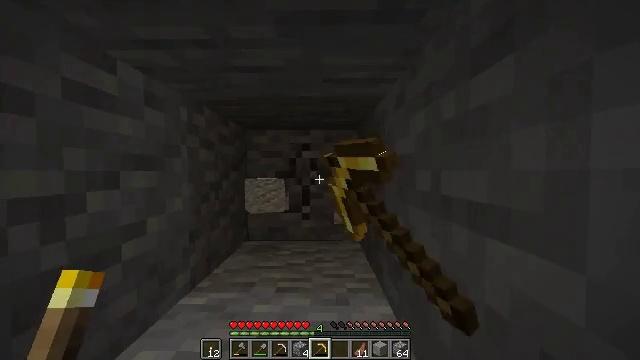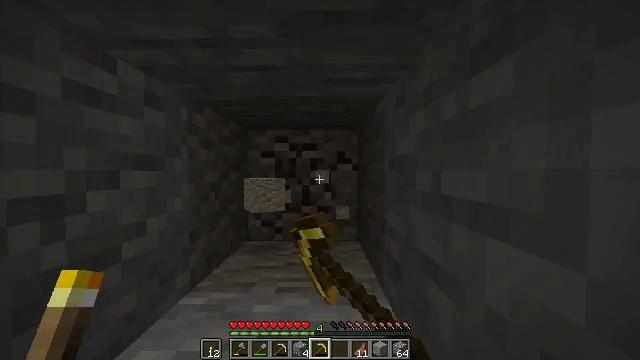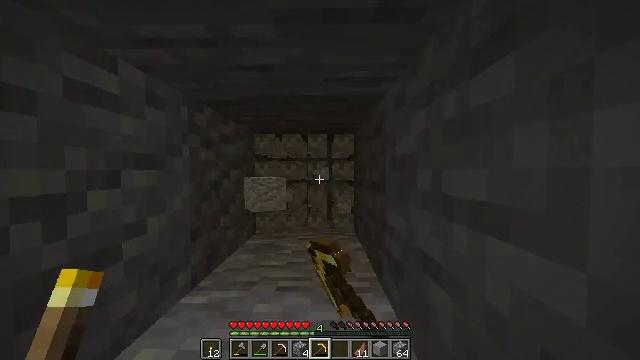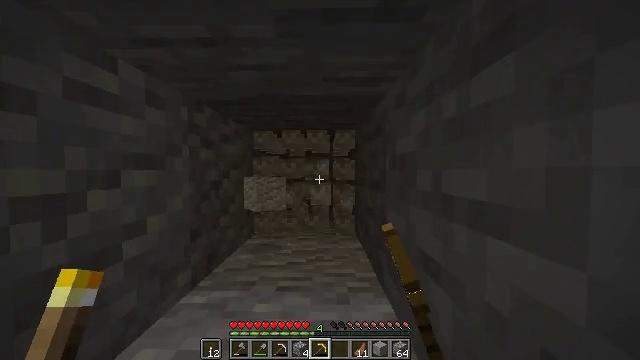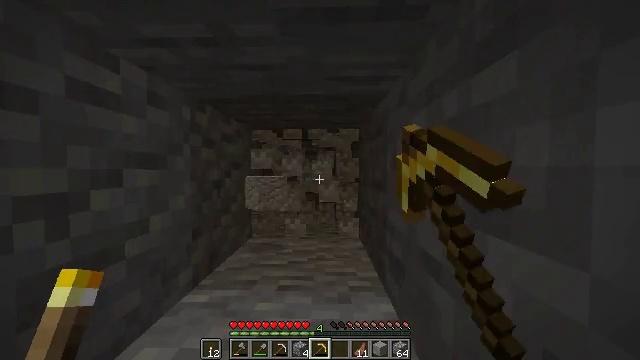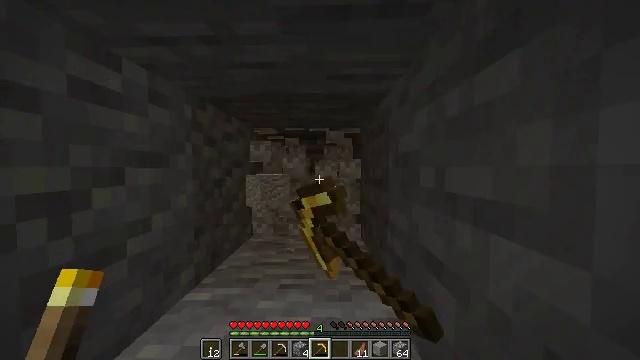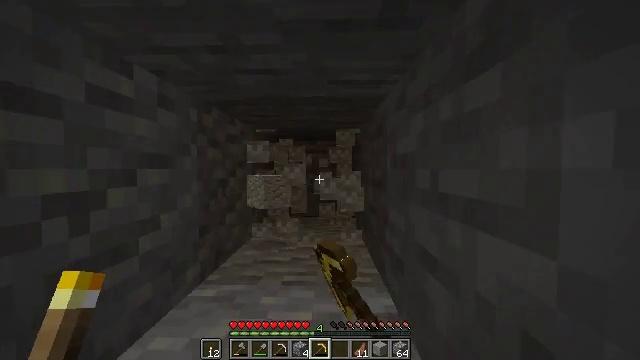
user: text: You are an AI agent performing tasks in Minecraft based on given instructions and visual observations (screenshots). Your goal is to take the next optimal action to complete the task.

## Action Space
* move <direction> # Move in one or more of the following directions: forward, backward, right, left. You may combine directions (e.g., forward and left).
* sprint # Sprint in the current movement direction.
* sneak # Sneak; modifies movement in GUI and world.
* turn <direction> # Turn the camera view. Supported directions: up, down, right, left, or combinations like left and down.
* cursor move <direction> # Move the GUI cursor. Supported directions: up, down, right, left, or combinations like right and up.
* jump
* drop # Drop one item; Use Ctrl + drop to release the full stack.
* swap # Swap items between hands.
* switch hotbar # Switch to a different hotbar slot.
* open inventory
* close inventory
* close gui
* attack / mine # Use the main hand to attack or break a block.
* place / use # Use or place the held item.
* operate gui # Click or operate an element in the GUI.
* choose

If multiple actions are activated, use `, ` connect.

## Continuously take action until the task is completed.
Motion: motion action
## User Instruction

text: Gather andesite blocks.
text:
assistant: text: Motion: attack / mine
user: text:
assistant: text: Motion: attack / mine
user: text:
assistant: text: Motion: attack / mine
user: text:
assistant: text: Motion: attack / mine
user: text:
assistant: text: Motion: attack / mine
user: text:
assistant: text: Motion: move back, attack / mine
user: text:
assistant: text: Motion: attack / mine